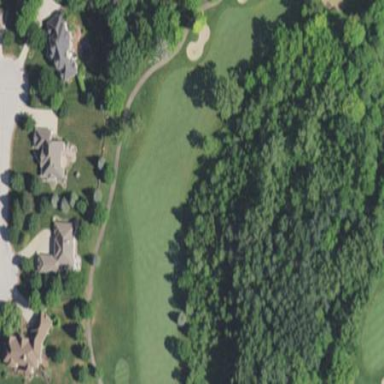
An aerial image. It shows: Golf rough area.